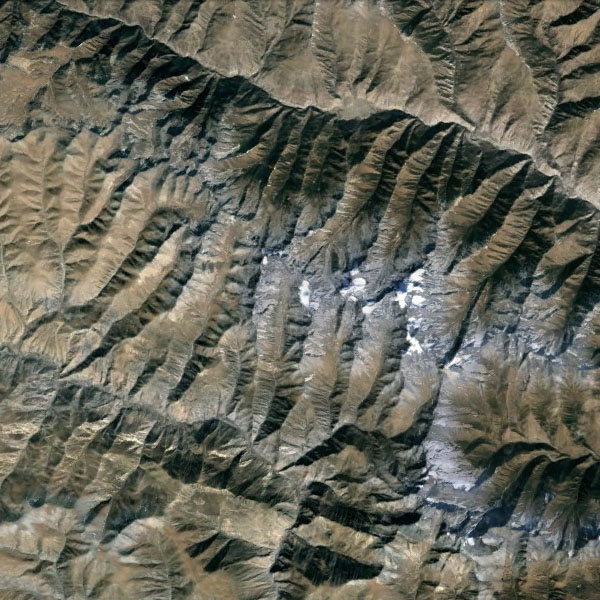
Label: Mountain